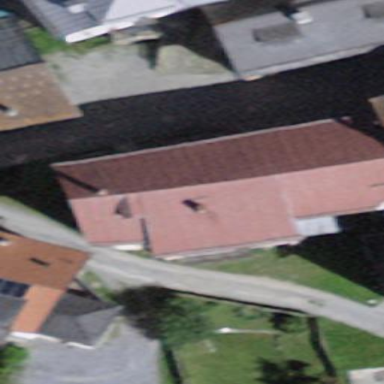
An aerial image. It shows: Building with gabled roof oriented along its length.